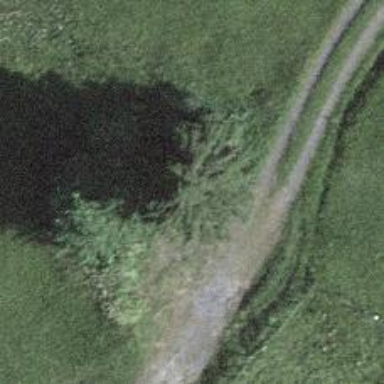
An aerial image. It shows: Single tag "natural: tree."